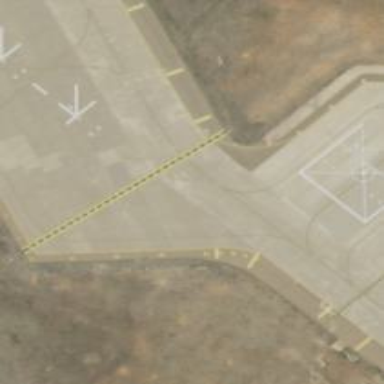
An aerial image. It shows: Image of taxiway at airport.